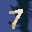
Label: 7